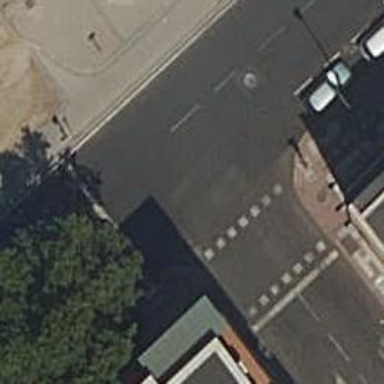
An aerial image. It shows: Road with traffic signals.